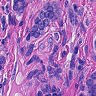
Metastatic tissue present: yes